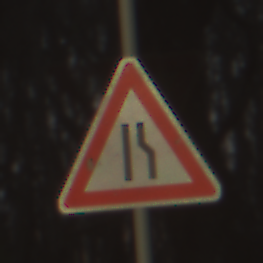
Verkehrszeichen: EinseitigVerengteFahrbahnRechts
Umgebung: Outdoor, Nature
Tageszeit: SunriseSunset
Wetter: Clear
Licht: Natural
Jahreszeit: Winter
Kontrast: LowContrast